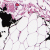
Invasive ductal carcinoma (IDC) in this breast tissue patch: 0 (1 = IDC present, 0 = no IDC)